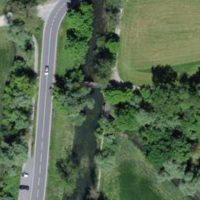
EUNIS habitat code: 23
Species observed at this site:
Milvus milvus
Cardamine hirsuta
Passer montanus
Mergus merganser